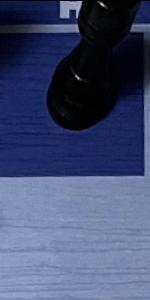
Label: Empty